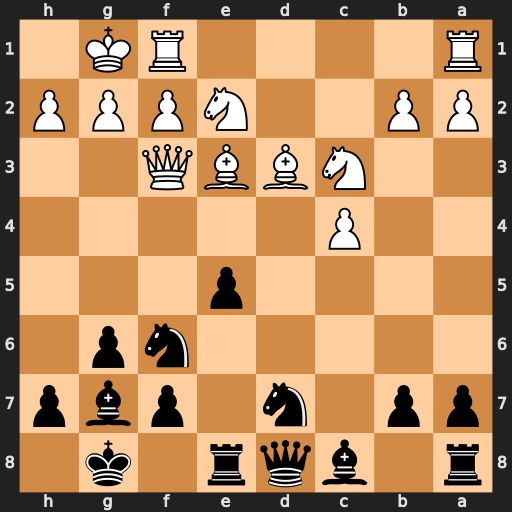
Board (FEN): r1bqr1k1/pp1n1pbp/5np1/4p3/2P5/2NBBQ2/PP2NPPP/R4RK1
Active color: b
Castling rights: -
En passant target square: -
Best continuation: e4 Bxe4 Ne5